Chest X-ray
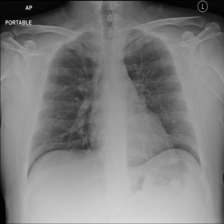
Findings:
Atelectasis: negative
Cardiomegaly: negative
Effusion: negative
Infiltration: negative
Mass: negative
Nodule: negative
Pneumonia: negative
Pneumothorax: negative
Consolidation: negative
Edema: negative
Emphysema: negative
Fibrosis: negative
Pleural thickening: negative
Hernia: negative